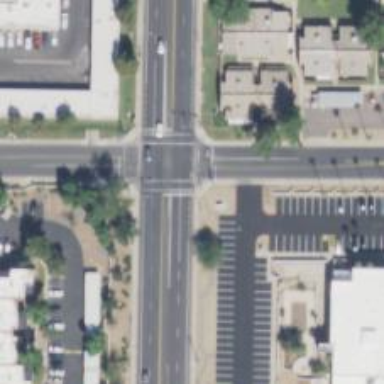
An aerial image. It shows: Solid stop line on the road.